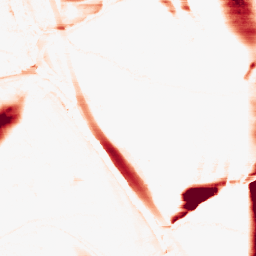
Category: morphological
Decomposition family: morphological_rect
Decomposition parameters: operation: opening
width: 50
height: 5
Upsampling method: bicubic_16x
Upsampling parameters: scale: 16
Upsampling scale: 16